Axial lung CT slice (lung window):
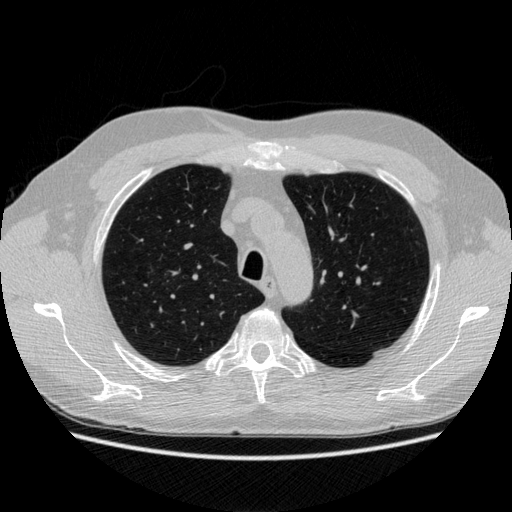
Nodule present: no